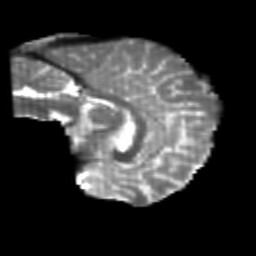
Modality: T2w
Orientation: sagittal
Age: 24
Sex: male
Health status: healthy
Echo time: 0.074 s